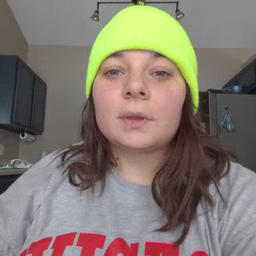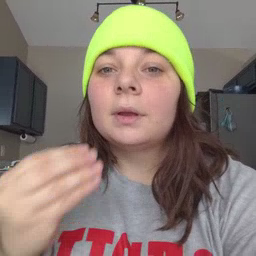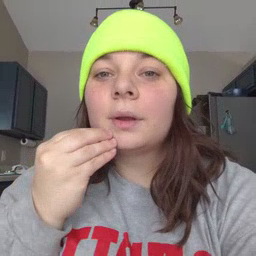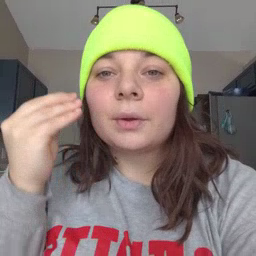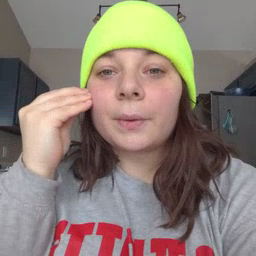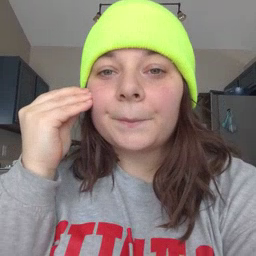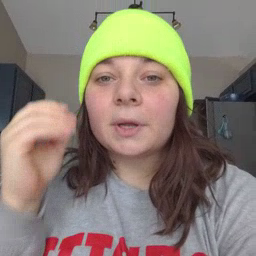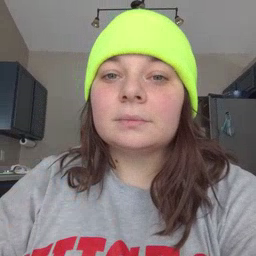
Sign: home